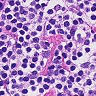
Metastatic tissue present: no